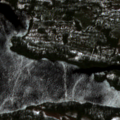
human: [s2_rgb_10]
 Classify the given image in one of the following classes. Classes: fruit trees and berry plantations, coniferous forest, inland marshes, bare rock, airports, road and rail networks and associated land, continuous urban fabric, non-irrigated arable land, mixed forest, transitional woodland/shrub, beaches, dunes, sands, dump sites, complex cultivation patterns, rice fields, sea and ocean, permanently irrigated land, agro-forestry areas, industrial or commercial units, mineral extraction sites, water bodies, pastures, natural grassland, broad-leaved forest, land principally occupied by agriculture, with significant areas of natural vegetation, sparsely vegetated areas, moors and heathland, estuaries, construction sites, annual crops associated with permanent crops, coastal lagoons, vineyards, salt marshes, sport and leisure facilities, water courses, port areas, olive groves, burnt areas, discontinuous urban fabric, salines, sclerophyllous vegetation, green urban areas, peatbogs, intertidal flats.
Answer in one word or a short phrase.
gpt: coniferous forest, transitional woodland/shrub, water bodies